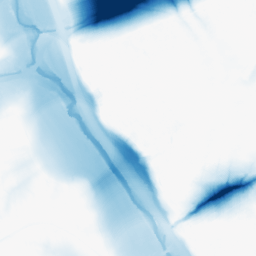
Category: morphological
Decomposition family: morphological
Decomposition parameters: operation: closing
size: 50
Upsampling method: regularized
Upsampling parameters: scale: 2
lambda_reg: 0.01
Upsampling scale: 2